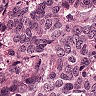
Metastatic tissue present: yes